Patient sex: F
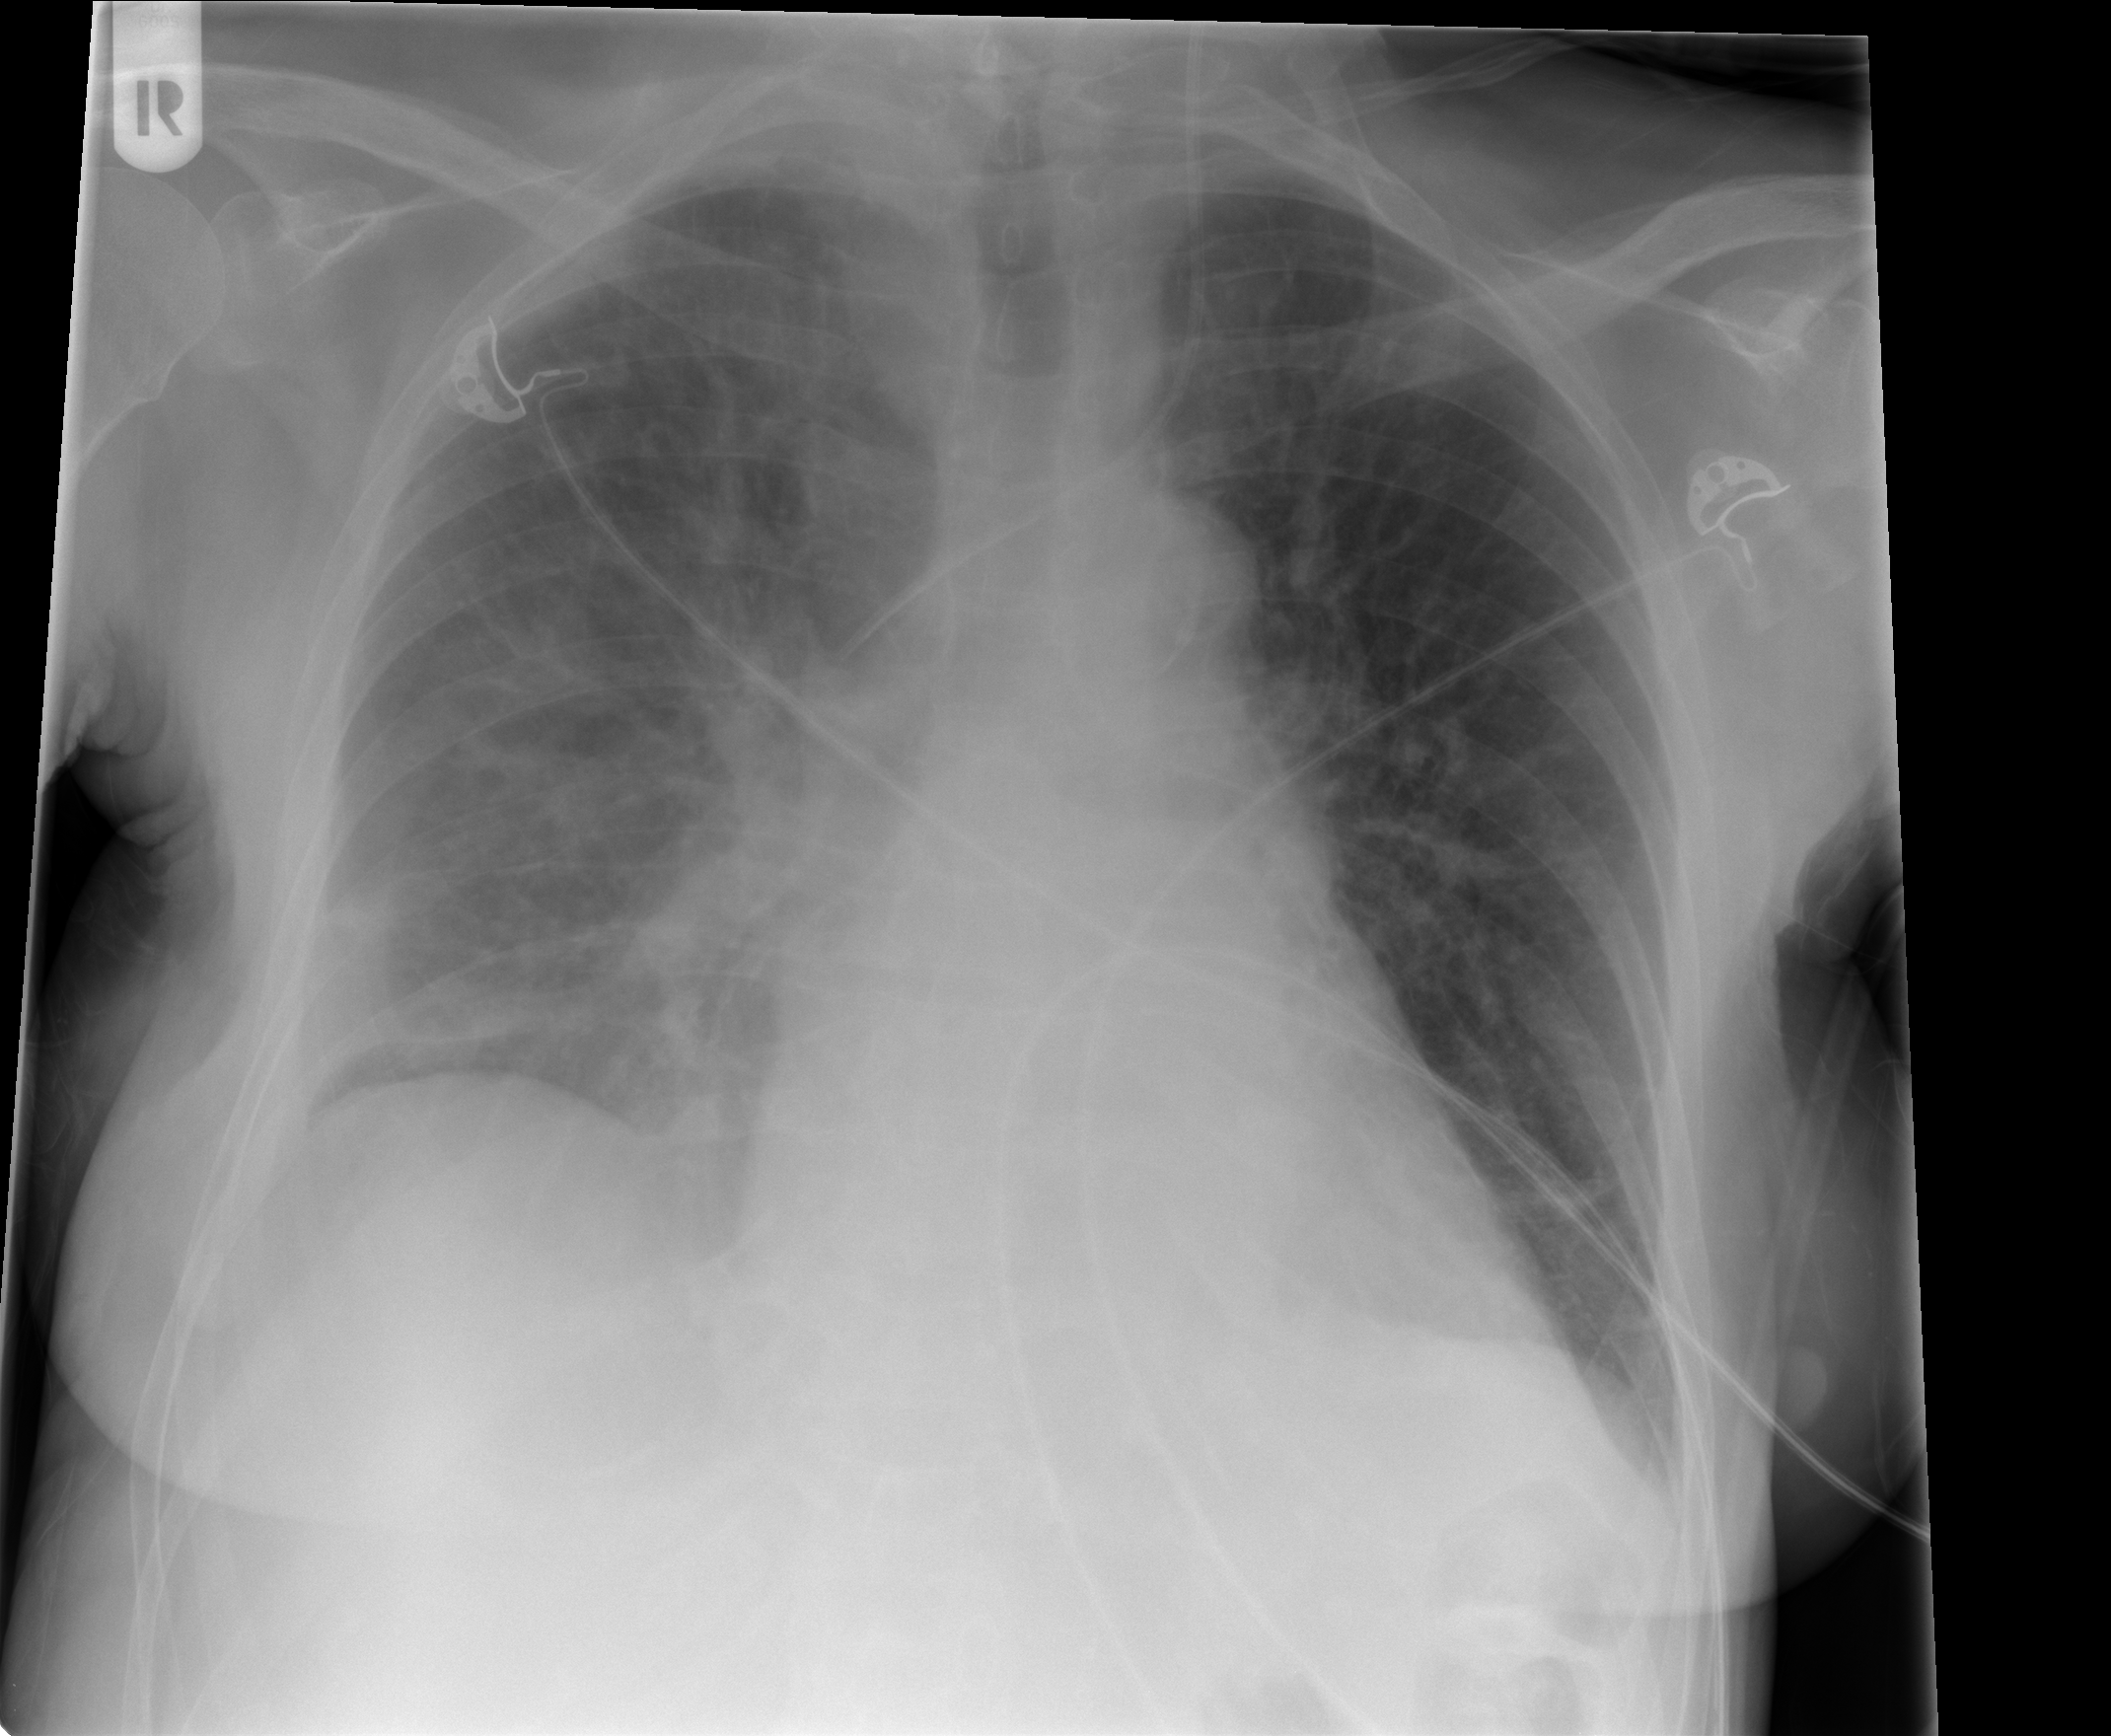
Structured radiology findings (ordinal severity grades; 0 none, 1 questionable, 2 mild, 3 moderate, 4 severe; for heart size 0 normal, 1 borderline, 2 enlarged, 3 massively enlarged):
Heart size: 0
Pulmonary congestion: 2
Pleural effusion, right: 1
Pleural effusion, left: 1
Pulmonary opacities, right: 1
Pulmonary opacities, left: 0
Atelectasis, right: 2
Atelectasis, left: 1